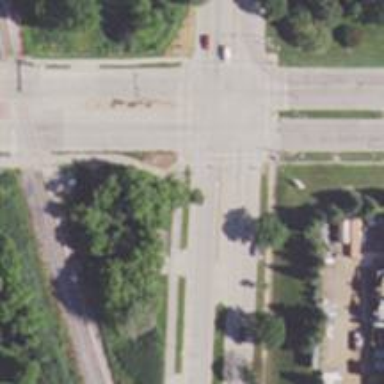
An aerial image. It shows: Crossing on the road with transverse markings.